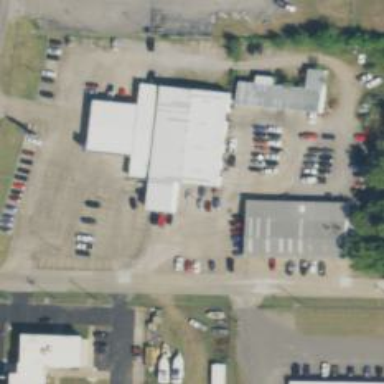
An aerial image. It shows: Building housing car shop.